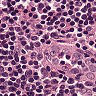
Metastatic tissue present: no